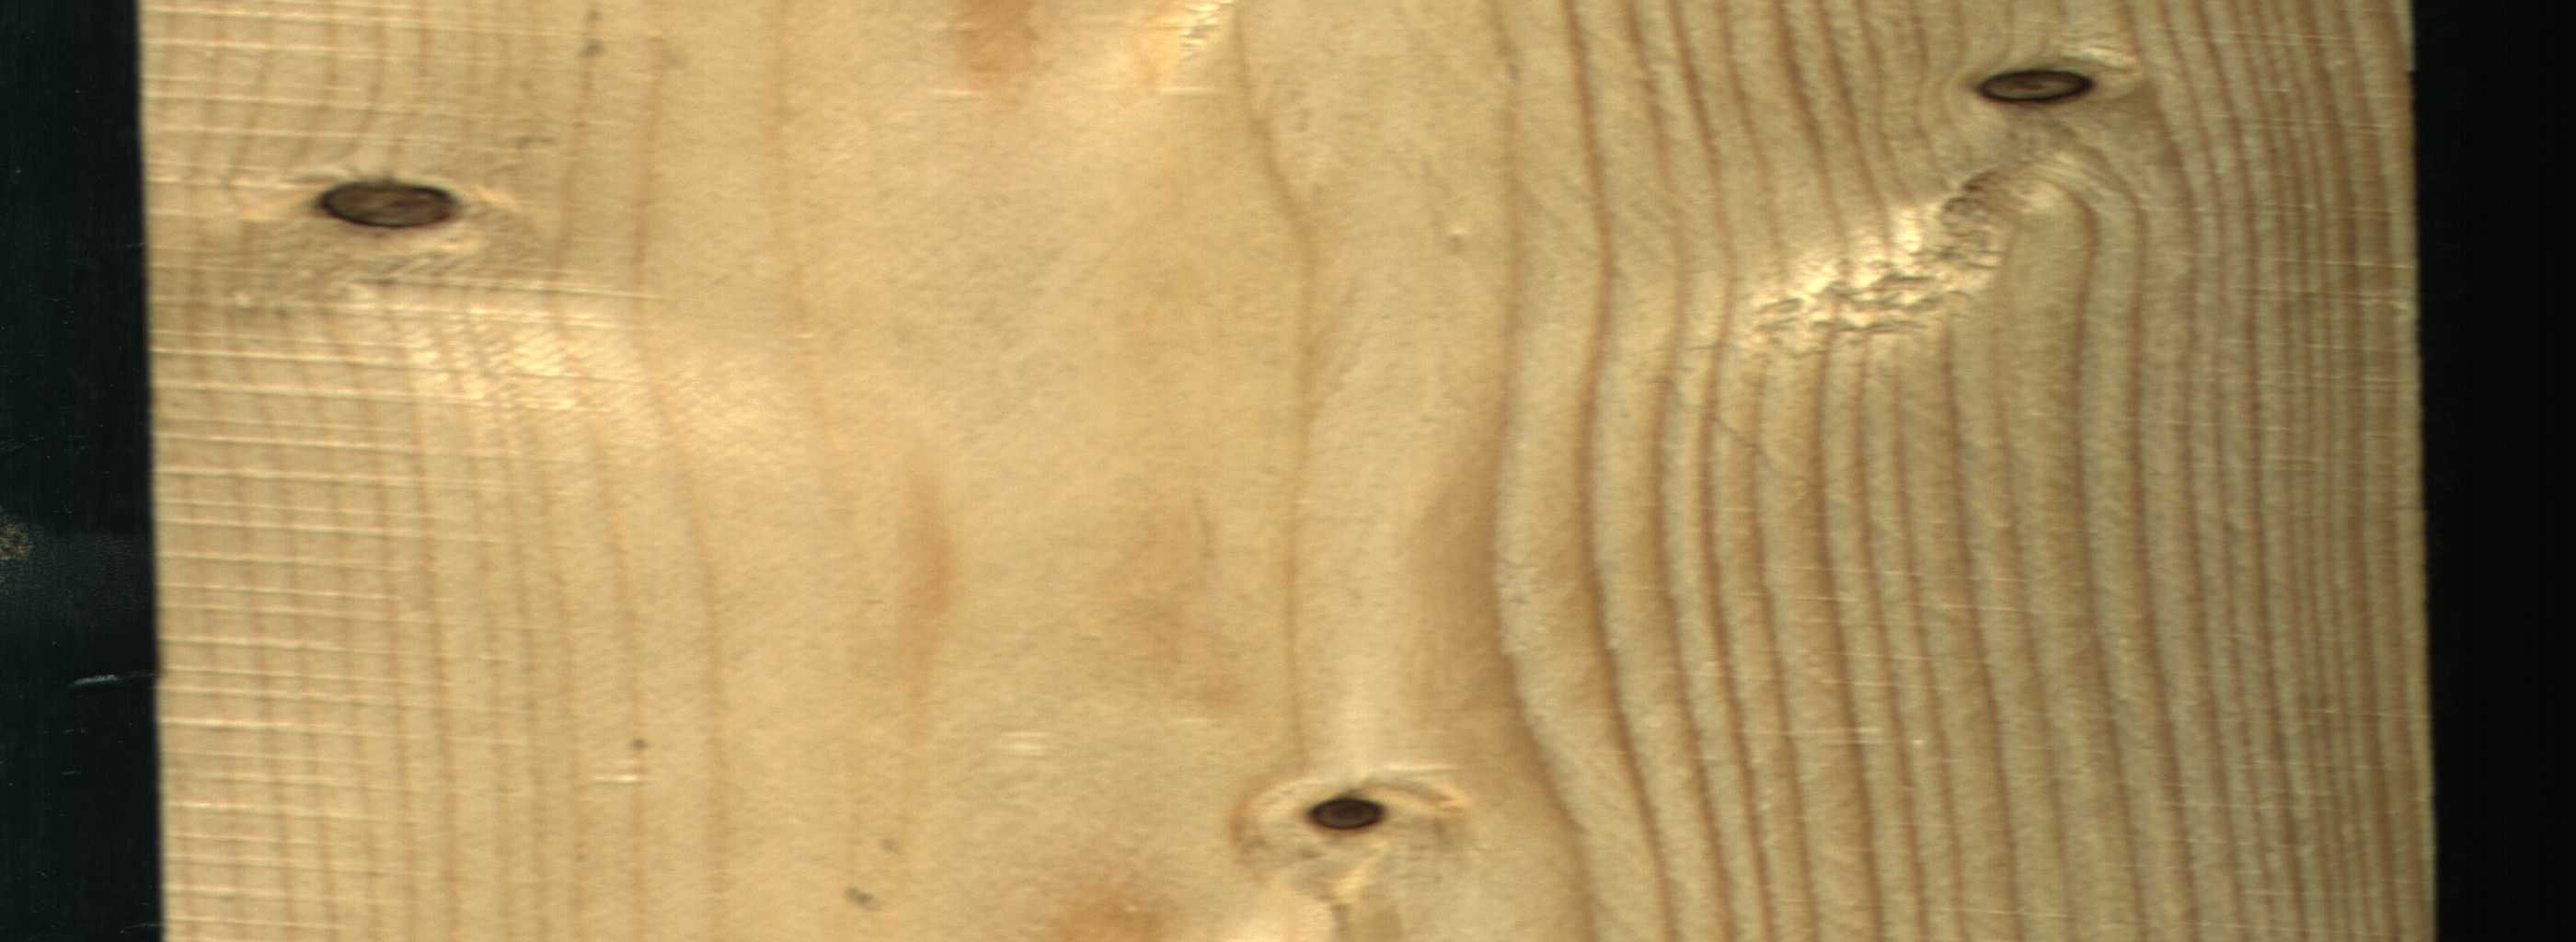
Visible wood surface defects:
Dead_Knot
Dead_Knot
Dead_Knot